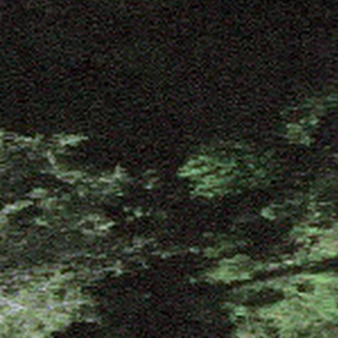
Label: other